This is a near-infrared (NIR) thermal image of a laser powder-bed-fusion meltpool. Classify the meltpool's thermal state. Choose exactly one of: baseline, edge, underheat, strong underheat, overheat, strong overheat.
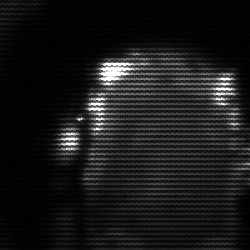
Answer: baseline